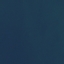
Land use / land cover class: SeaLake